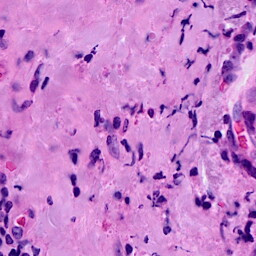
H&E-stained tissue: Breast